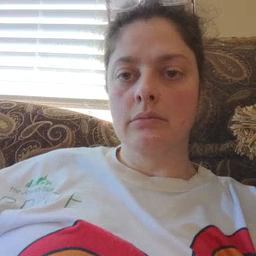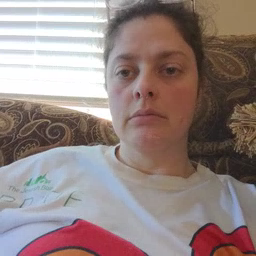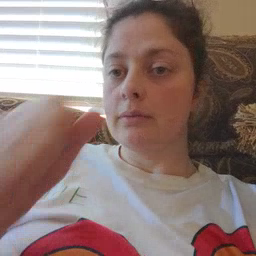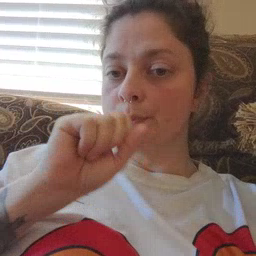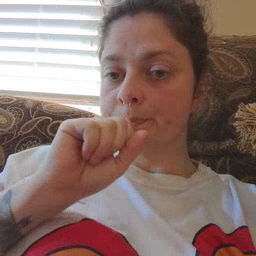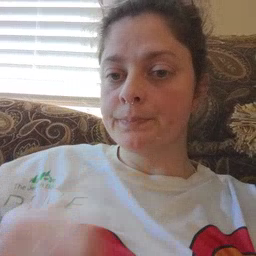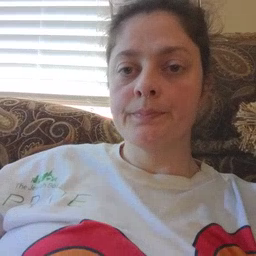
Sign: icecream